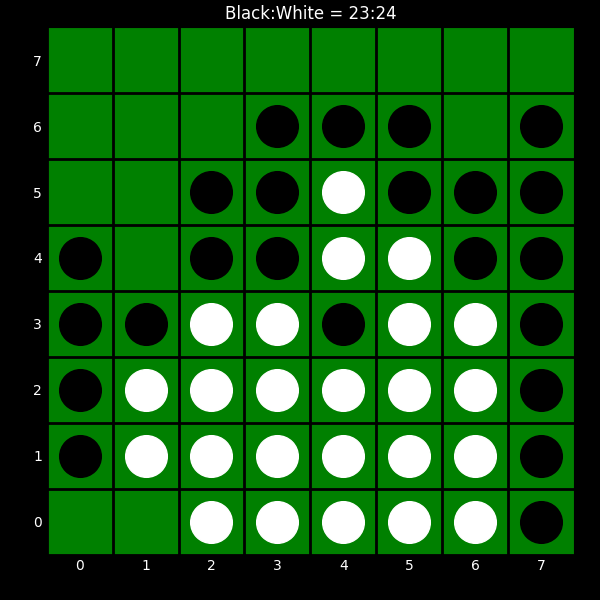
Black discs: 23
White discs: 24